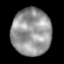
Tissue: lung
Cell type: Epithelial cells
Senescence score: 0.1722
Nuclear area (px): 1806
Mean DAPI intensity: 149.865